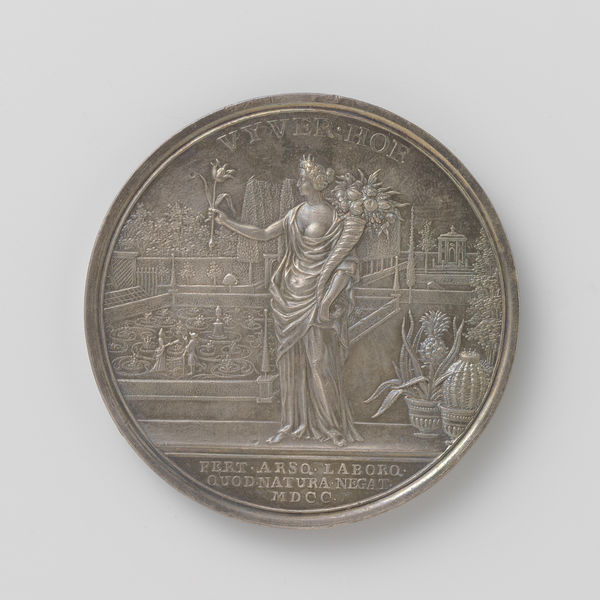
Titel: Introductie van ananas in Holland door Agneta Blok, weduwe van S. de Flines
Künstler: Jan Boskam
Standort: Amsterdam
Institution: Rijksmuseum
Schlagwörter: crown, people, stairs, women, dress, face, female, figures, gold, hair, lady, nose, woman, plant, flower, silver, classical, fruit, greek, nude, roman, head, trees, metal, garden, plants, mouth, breast, park, basket, draped, leaves, rome, temple, fountain, pots, circle, coin, breasts, goddess, godess, horn, cactus, bronze, miniature, relief, carving, round, latin, pineapple, lily, copper, medallion, queen, hof, vegetables, garde, folly, spines, fertility, boob, penny, tit, cornucopia, cornicopia, tlic, mdcc, horne, viver hoe, viver, vyver hof, vyverhoe, vyver, 이것은 외국의 동전이다., figur figure